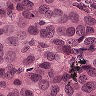
Metastatic tissue present: yes